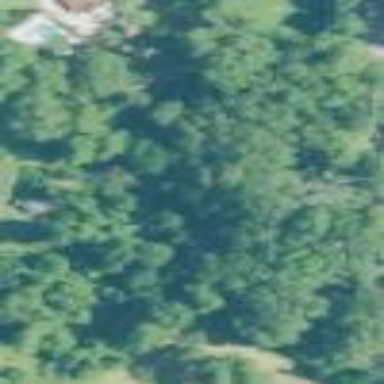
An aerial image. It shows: Serene woodland landscape.